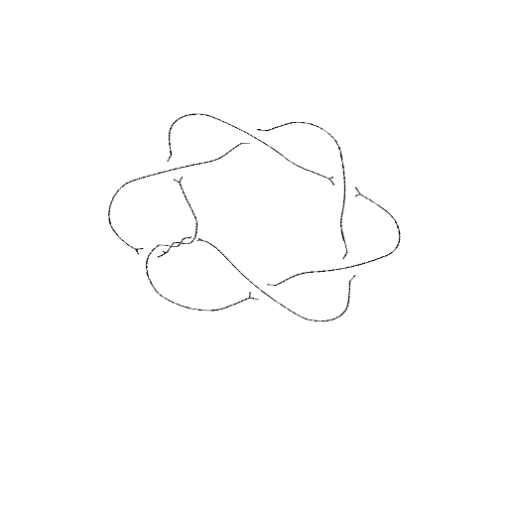
Crossing number: 9